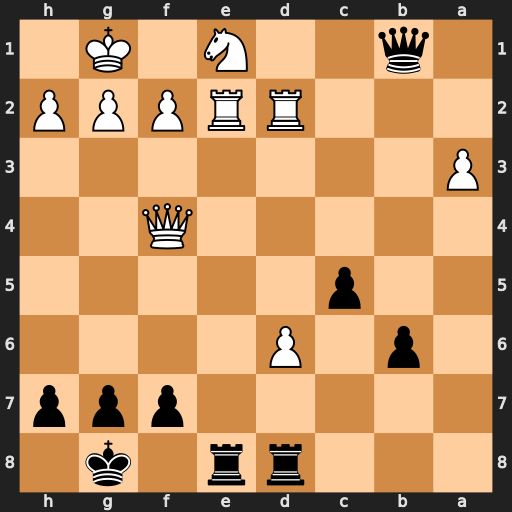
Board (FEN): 3rr1k1/5ppp/1p1P4/2p5/5Q2/P7/3RRPPP/1q2N1K1
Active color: b
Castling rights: -
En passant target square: -
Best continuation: Qxe1+ Rxe1 Rxe1#